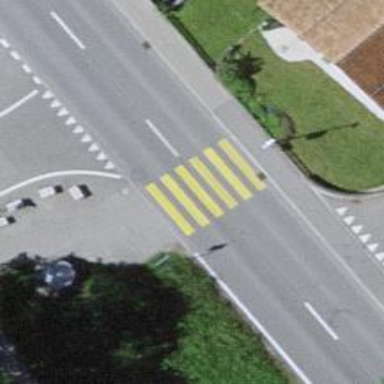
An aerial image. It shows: Zebra crossing on the road.